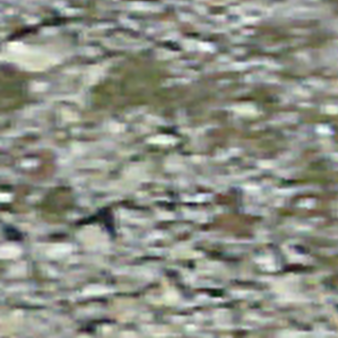
Label: other